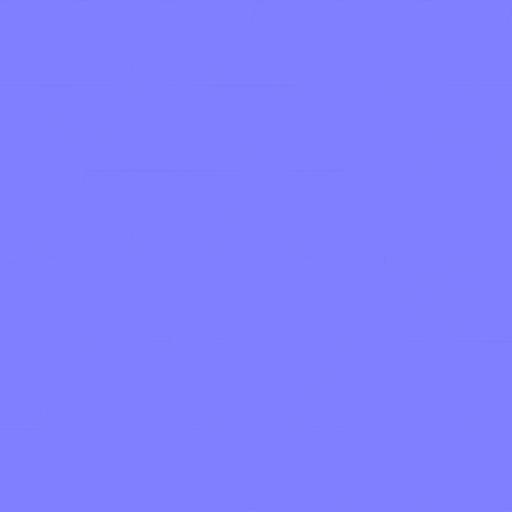
floor marble stone tiled tiles tiling